Aerial crown-view tile of a tropical tree (Barro Colorado Island, Panama), acquired 20250414:
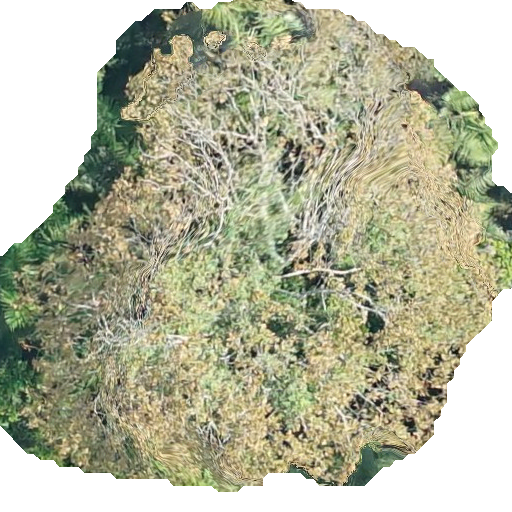
Species: Dipteryx oleifera
GBIF accepted scientific name: Dipteryx oleifera
Crown area: 290.783 m²